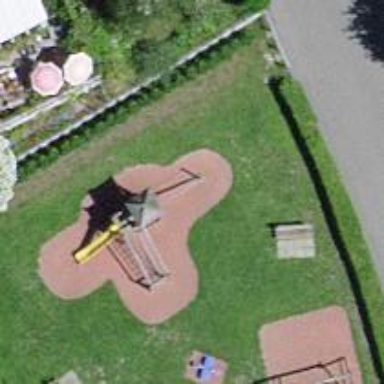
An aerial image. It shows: Playground with slide.